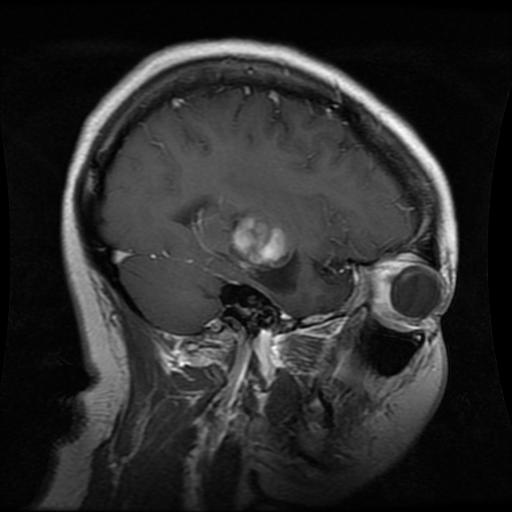
Label: glioma